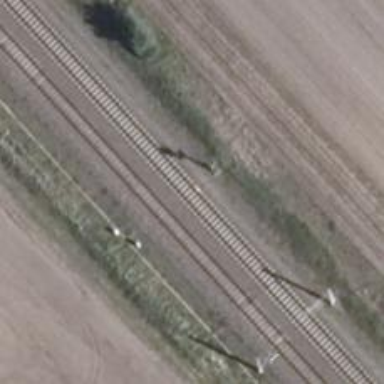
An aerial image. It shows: Railway signal.